Field crop: maize
Growth stage: 2
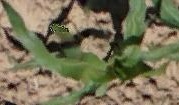
Species: maize